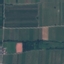
Land use / land cover: PermanentCrop